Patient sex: M
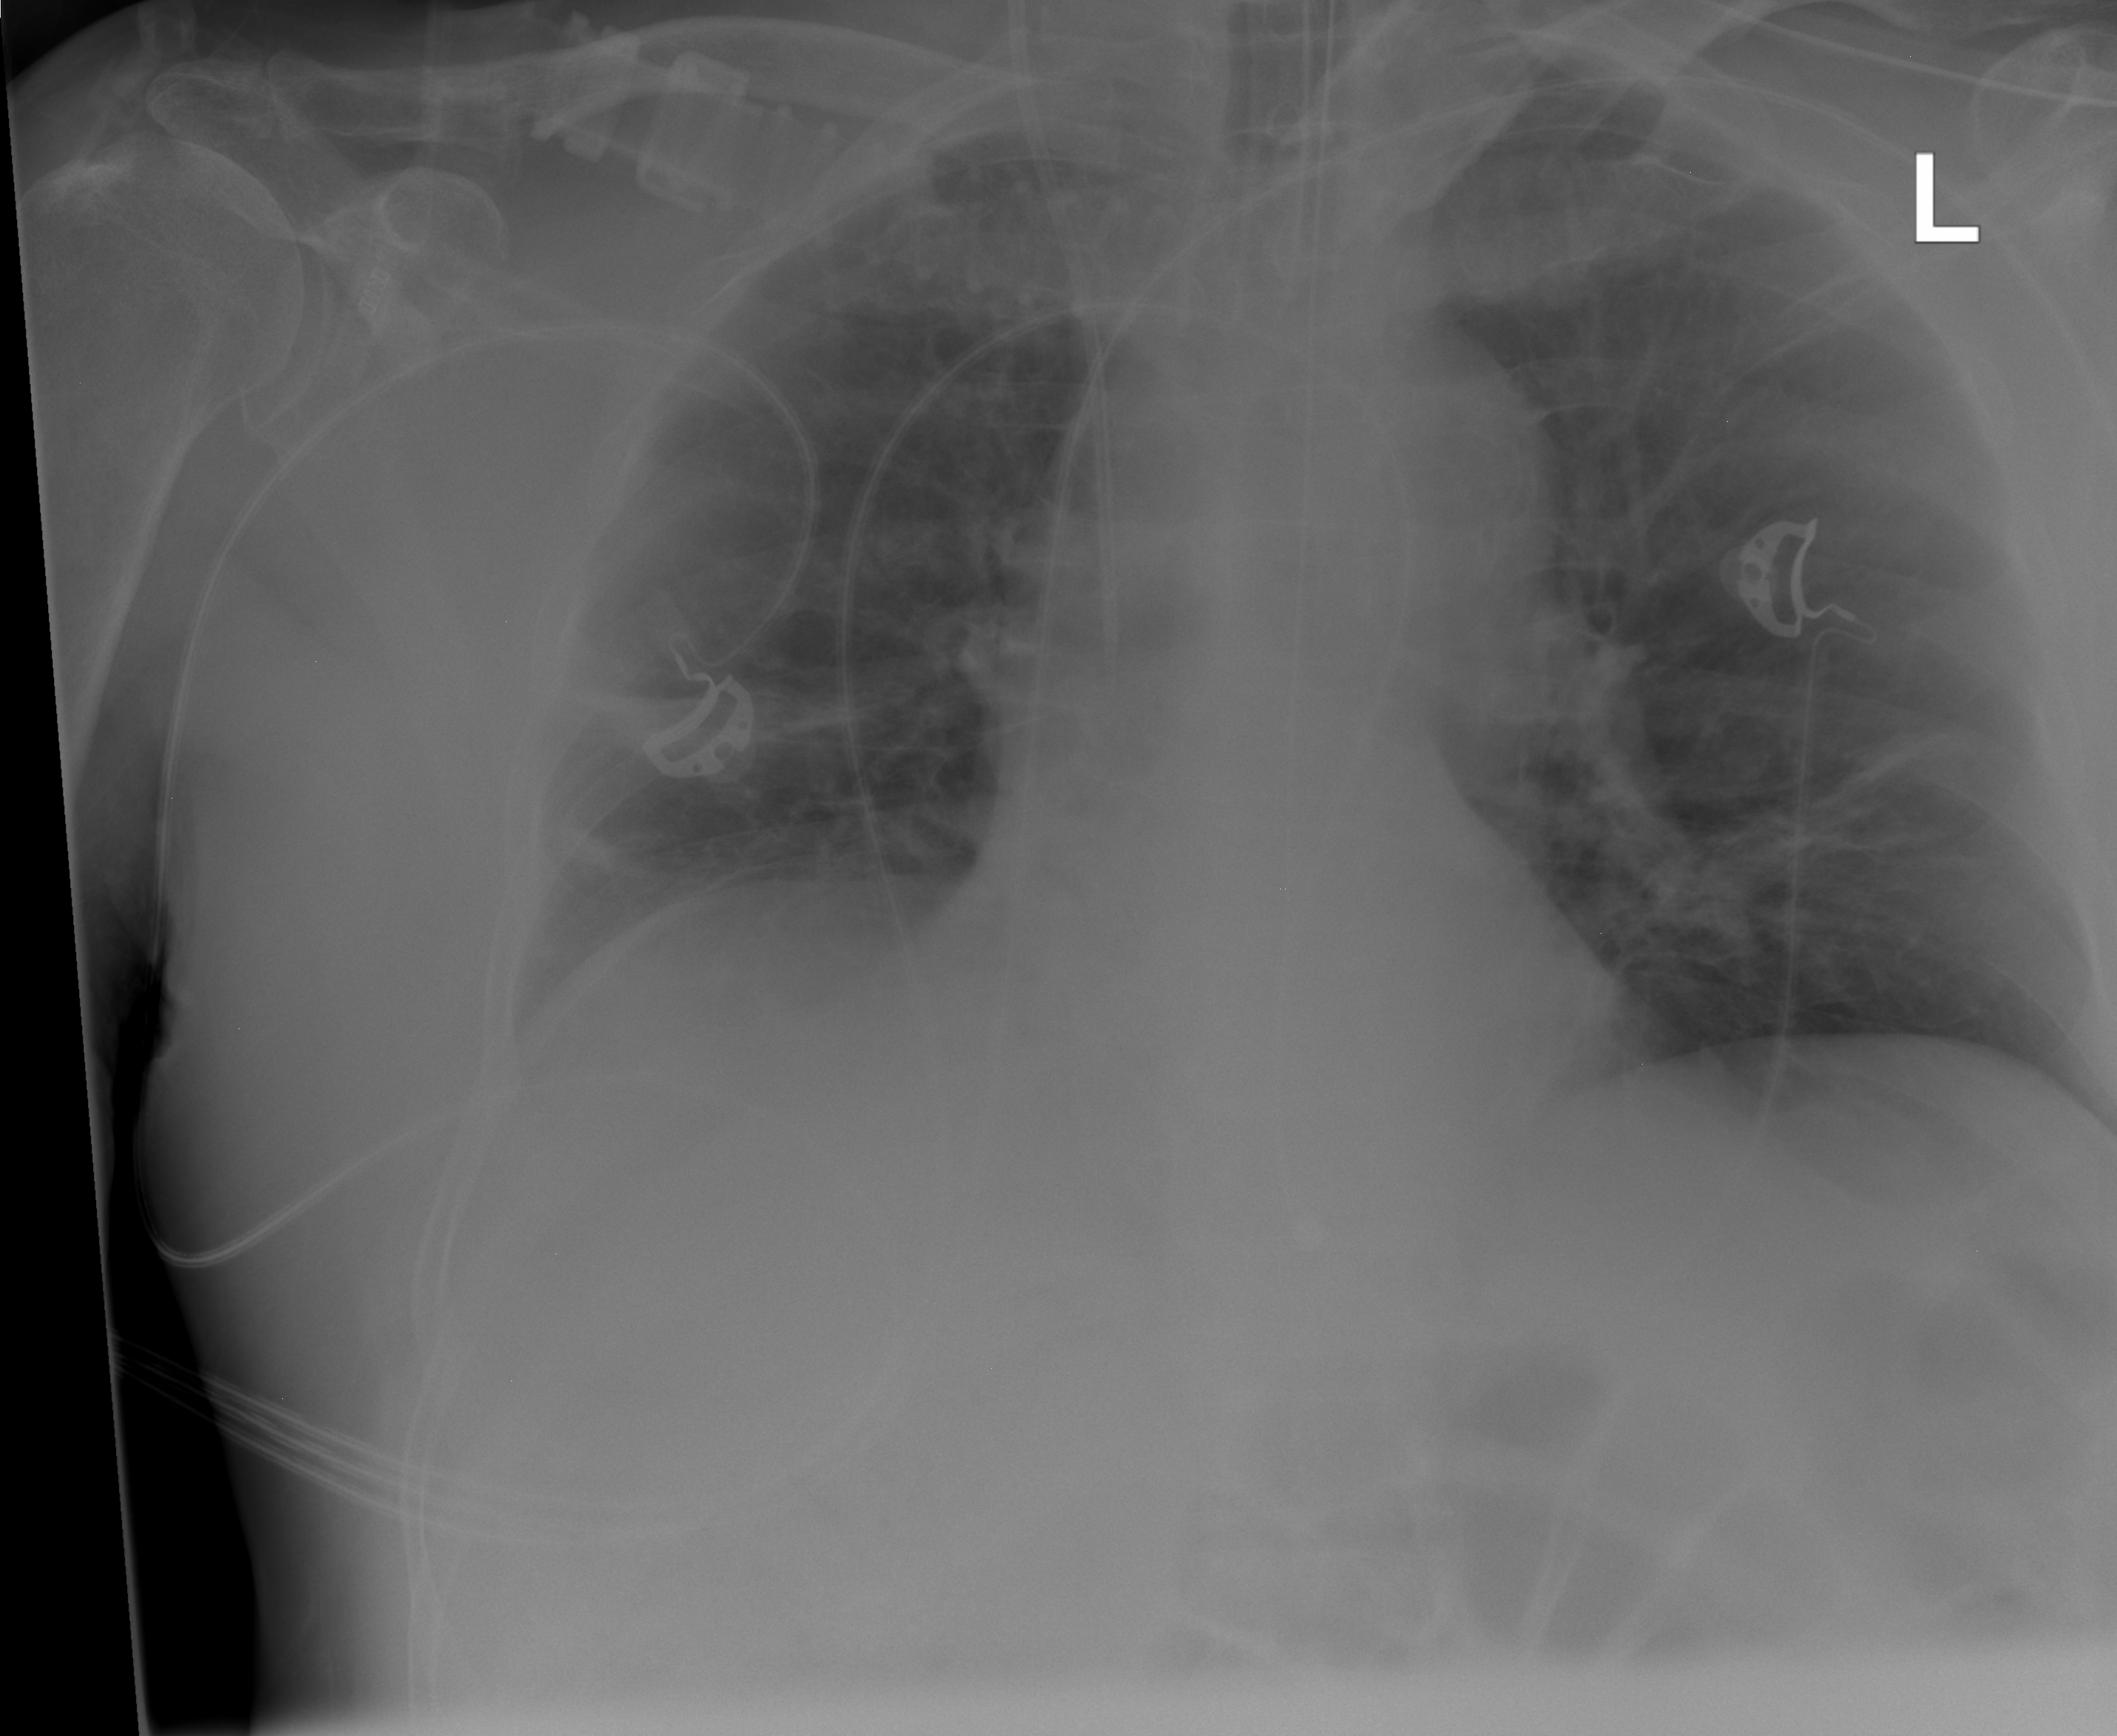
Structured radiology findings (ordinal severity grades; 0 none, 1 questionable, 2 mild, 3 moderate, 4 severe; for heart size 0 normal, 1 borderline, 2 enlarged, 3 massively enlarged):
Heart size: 0
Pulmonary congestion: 0
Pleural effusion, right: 0
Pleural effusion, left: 0
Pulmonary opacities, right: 0
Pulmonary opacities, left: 0
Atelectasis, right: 1
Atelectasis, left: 1